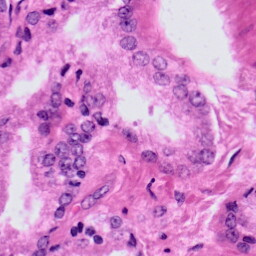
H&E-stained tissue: Prostate